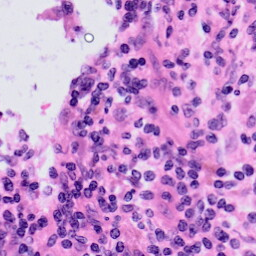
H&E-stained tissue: Skin